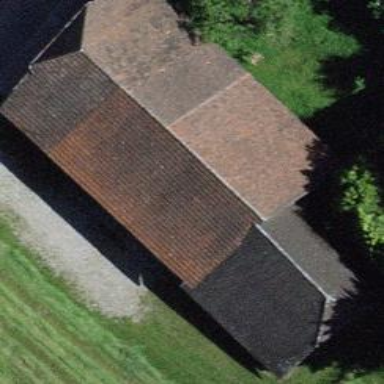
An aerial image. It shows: Rural barn.